Question: I've got the following form which uses a vertical BoxLayout and FlowLayout JPanels for rows:

How can I make the huge gap between each row smaller? This is my code:
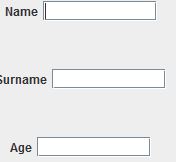
Answer: The problem is that the BoxLayout respects the maximum size of the components. Since panels don't have a maximum size each panel increases in height to take up the available space.
Another solution is to determine the maximum size of each panel after you add the components to the panel:
'''
pnlName.setMaximumSize( pnlName.getPreferredSize() );
pnlSurname.setMaximumSize( pnlSurname.getPreferredSize() );
pnlAge.setMaximumSize( pnlAge.getPreferredSize() );
'''